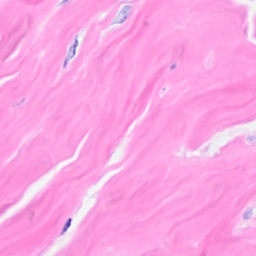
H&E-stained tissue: Breast